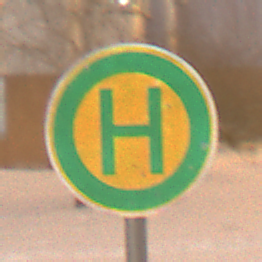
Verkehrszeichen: Haltestelle
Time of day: Night
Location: Outdoor (Urban)
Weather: Overcast
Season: Winter
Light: Artificial